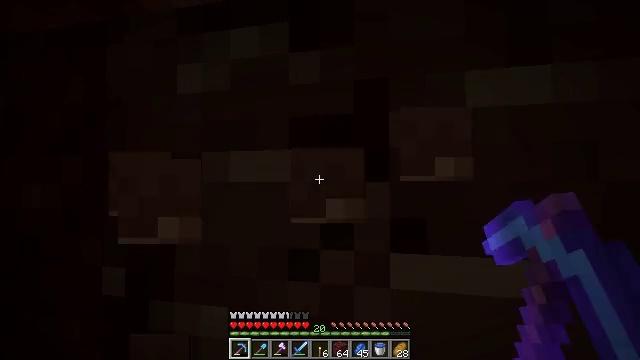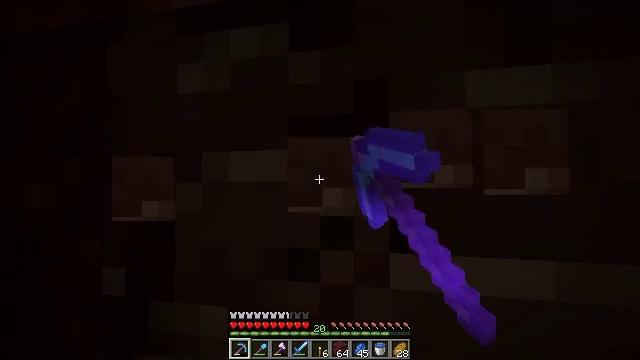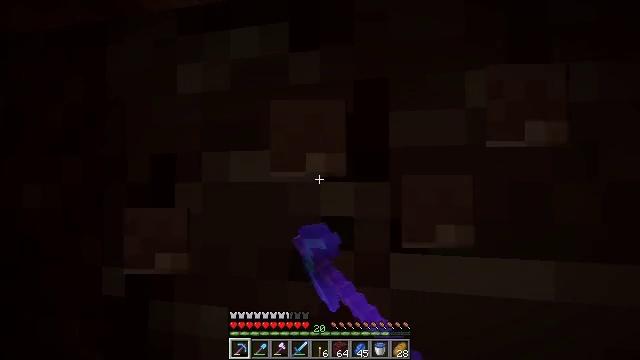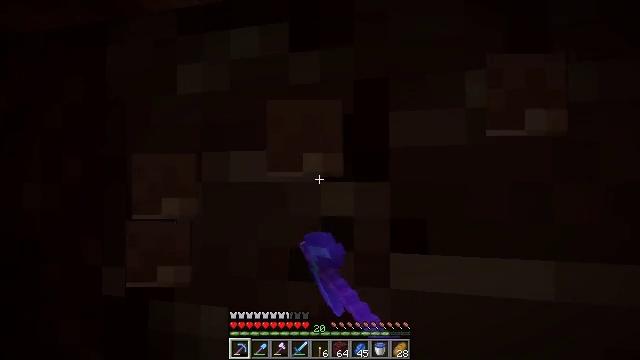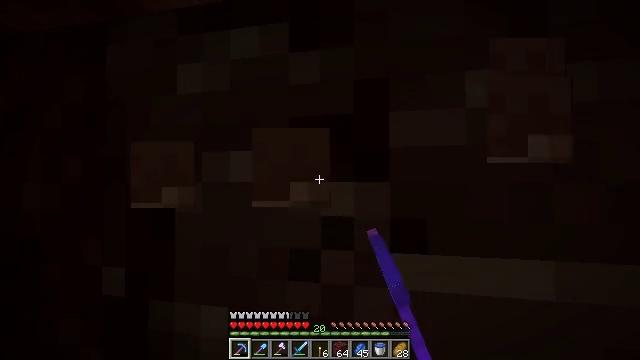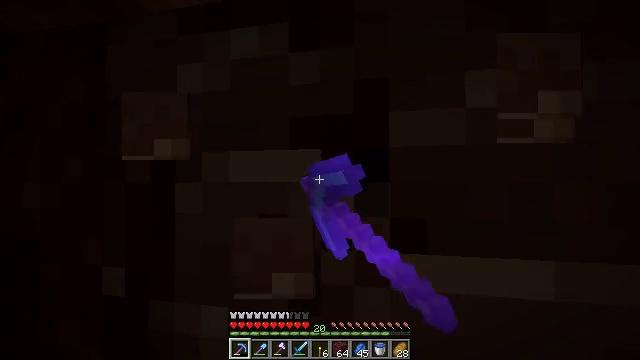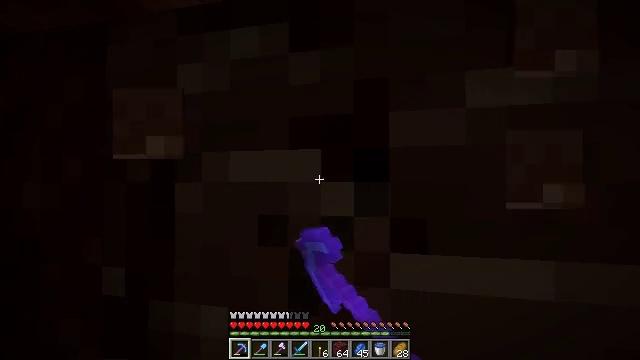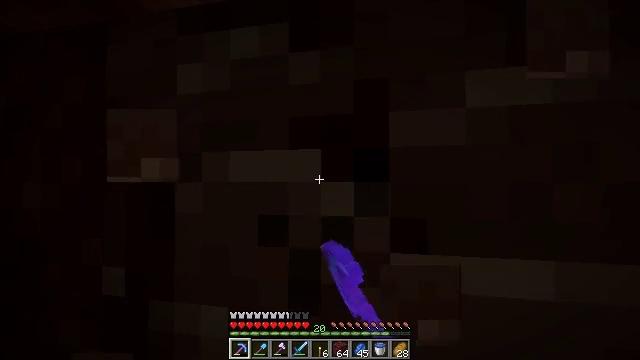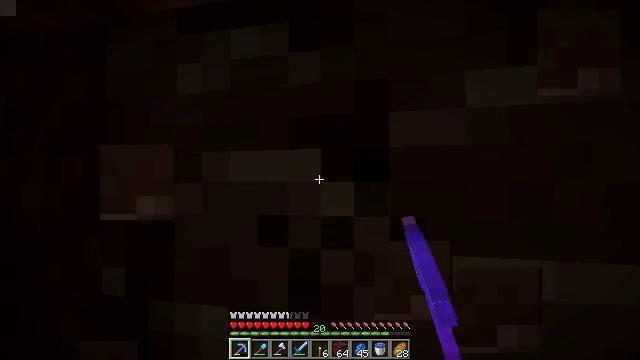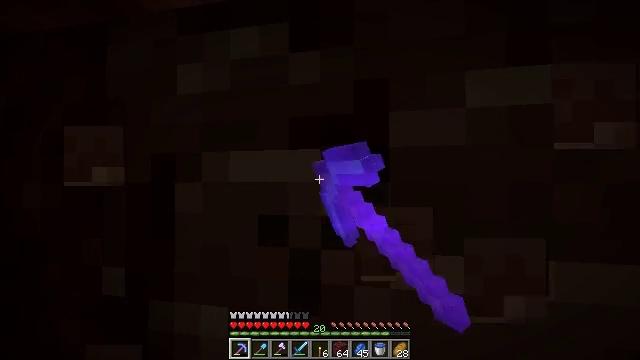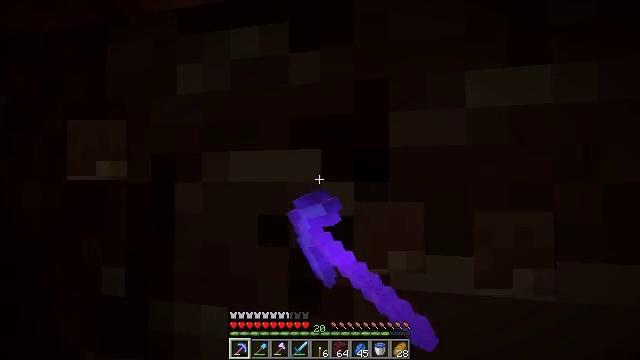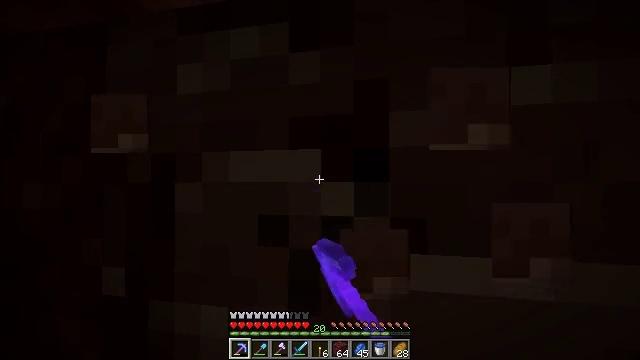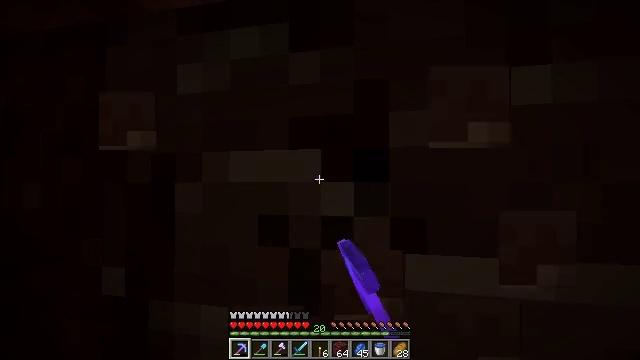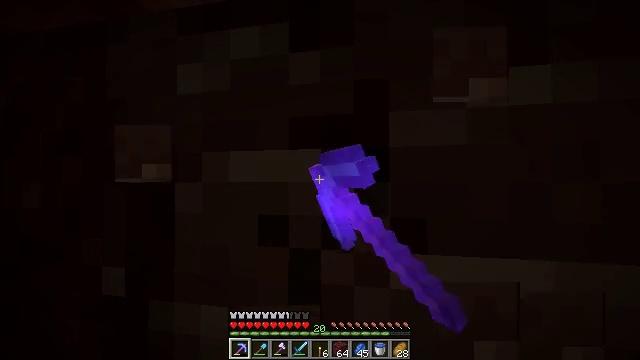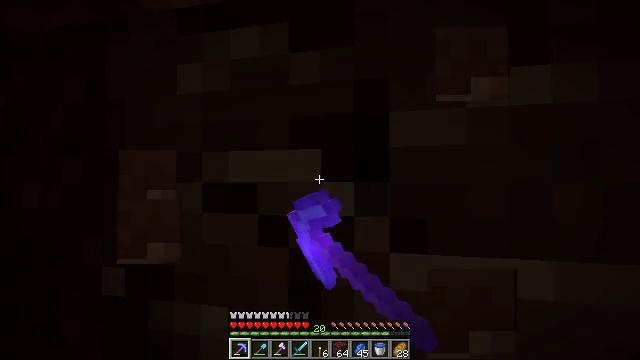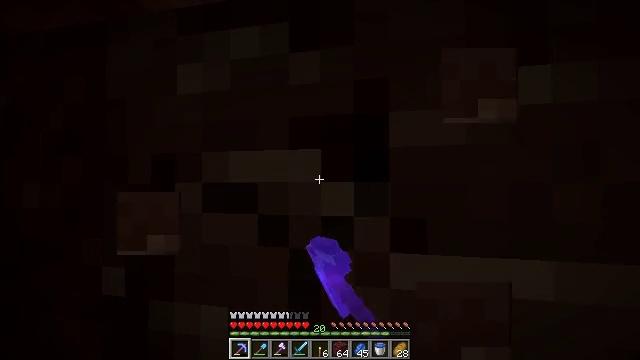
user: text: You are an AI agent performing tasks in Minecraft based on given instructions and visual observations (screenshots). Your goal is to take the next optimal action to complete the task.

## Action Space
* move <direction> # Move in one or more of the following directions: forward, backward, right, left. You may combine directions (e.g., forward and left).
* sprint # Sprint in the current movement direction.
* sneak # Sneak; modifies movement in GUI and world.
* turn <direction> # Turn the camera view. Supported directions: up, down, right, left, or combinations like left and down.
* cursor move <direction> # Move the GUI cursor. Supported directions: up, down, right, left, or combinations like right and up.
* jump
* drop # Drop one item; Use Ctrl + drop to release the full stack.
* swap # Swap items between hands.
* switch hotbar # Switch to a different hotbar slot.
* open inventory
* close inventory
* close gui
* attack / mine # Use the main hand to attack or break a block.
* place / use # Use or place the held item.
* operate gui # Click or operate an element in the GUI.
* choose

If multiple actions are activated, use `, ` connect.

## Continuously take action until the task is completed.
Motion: motion action
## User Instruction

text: Dig deep through the Nether to find ancient debris.
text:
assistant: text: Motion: attack / mine
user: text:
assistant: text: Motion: attack / mine
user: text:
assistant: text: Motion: attack / mine
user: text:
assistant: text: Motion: attack / mine
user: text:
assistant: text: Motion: attack / mine
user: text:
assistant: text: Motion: attack / mine
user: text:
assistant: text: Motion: attack / mine
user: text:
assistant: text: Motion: attack / mine
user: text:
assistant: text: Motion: attack / mine
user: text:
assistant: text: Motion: attack / mine
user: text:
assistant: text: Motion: attack / mine
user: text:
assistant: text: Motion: attack / mine
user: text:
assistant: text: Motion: attack / mine
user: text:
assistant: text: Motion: attack / mine
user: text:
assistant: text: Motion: attack / mine
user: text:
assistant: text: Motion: attack / mine
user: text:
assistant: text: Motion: attack / mine
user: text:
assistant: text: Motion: attack / mine
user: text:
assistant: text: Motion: attack / mine
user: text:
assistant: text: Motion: attack / mine
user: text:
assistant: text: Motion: attack / mine
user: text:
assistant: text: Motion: attack / mine
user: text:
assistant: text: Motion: attack / mine
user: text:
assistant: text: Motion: attack / mine
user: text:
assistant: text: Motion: attack / mine
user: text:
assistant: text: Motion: attack / mine
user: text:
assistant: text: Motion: attack / mine
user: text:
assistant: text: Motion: attack / mine
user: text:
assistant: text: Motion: attack / mine
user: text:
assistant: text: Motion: attack / mine